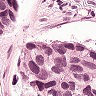
Metastatic tissue present: yes